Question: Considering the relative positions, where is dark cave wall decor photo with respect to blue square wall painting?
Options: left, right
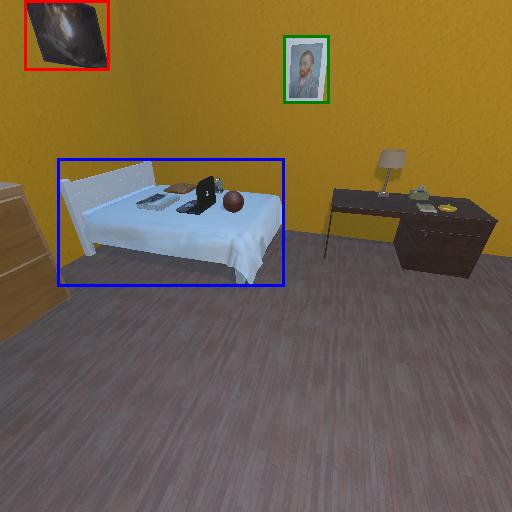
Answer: left